Question: Attempting to write a stemmer in storing both the stem and the original word have caused some problems with getting phrases to highlight using the 'FastVectorHighlighter'.
The input string is 'foo bar baz' with 'ba' being the stem of 'bar'. Below image illustrates the analysis

A phrase search yields a match but no highlight at all
'''
http://localhost:8080/solr/select
?q="foo bar baz"
&qf=text
&hl.requireFieldMatch=true
&hl.fl=text
&hl.usePhraseHighlighter=true
&hl.boundaryScanner=breakIterator
&hl.useFastVectorHighlighter=true
&hl=true
&defType=edismax
'''
Where 'hl.bs.type=WORD' is used by the 'boundayScanner'.
Both approaches, 'hl.useFastVectorHighlighter=false' and quotes from the query, results in highlighting for all terms.
'Solr 3.6.2' is being used, and the field is defined below
'''
<field name="text" type="text" indexed="true" stored="true"
multiValued="true" termVectors="true"
termPositions="true" termOffsets="true"/>
'''
And analyzed as
'''
<fieldType name="text" class="solr.TextField" positionIncrementGap="100">
<analyzer>
<tokenizer class="solr.StandardTokenizerFactory"/>
<filter class="my.custom.StemmerFactory" preserveOriginal="true"/>
</analyzer>
</fieldType>
'''
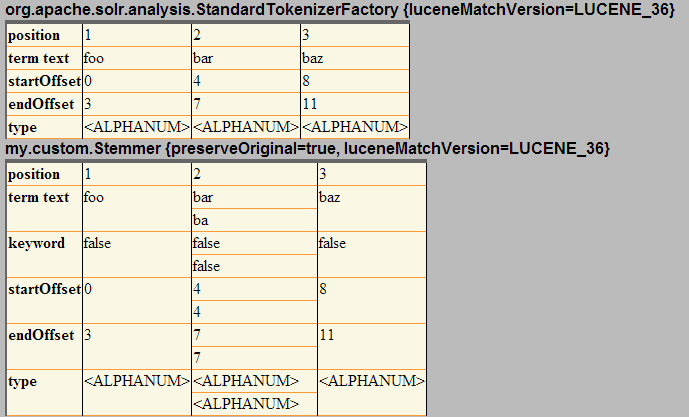
Answer: Turns out 'hl.fragSize' wasn't set to a large enough value to include the entire highlighted sequence. The silly problems are often the worst.